Question: I would like to compute

for >= with both values being integers ranging up to 1000. The end result is a number not much bigger than but the intermediate values are much too large for python to cope with. How can you solve this?
I define the function as follows.
'''
from scipy.misc import comb
def S(n,m):
return n+m-sum([k**(k - 1)*comb(n, k)*(n - k)**(n + m - k)/n**(n + m - 1) for k in xrange(1,n+1)])
'''
The error I get for 'n=m=100', for example, is
'''
RuntimeWarning: overflow encountered in multiply
return n+m-sum([k**(k - 1)*comb(n, k)*(n - k)**(n + m - k)/n**(n + m - 1) for k in xrange(1,n+1)])
[...]
OverflowError: long int too large to convert to float
'''
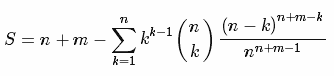
Answer: Seems like the problem is in scipy's <URL> definition. When I supply a homemade version, it works fine:
'''
import math
def choose(n,k):
return math.factorial(n) / (math.factorial(k)*math.factorial(n-k))
comb = choose
def S(n,m):
return n+m-sum([k**(k - 1)*comb(n, k)*(n - k)**(n + m - k)/n**(n + m - 1) for k in xrange(1,n+1)])
print S(1000,1000)
'''
result (in about 1.5 seconds):
'''
1844
'''
As an alternative to writing your own 'comb', try passing 'True' in for the optional 'exact' argument to 'comb'. Seems like you'll get a float back otherwise, which may mess things up.